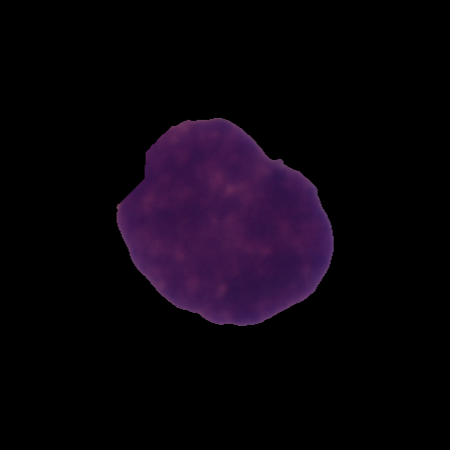
Label: cancer